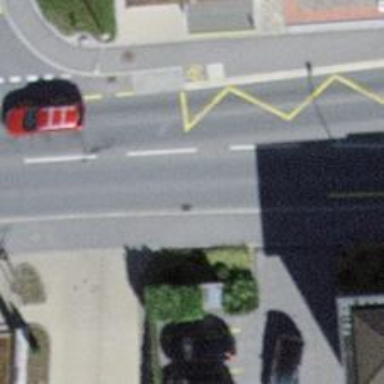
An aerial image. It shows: Public transport stop position.